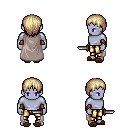
a pixel art fantasy rpg character, male body template, dark elf, purple skin, gray cape, gold greaves, white blonde plain hairstyle, cloth bracers, brown slippers, dagger, four views (front, back, left, right), 2x2 character sprite sheet, small pixel art, hard edges, no anti-aliasing